Question: I am having an odd issue.
My MVC application seems to be working perfectly fine except for one view page.
The view page in question (Organization/Edit) gets a 'NullReferenceException' on every code item on the page. Whether it is or .
I have my model, view, and controller laid out here on another question that i think is related -- <URL>
As you can see below, my does have information inside of it. This screen capture was taken at the "" inside the controller.
'''
- Source = App_Web_zu4jlld0
- StackTrace = at ASP._Page_Views_Organization_Edit_vbhtml.Execute() in C:\Users\mtaylor\Projects\Check Im Here\mtaylor-branch\CheckImHere_v2\CheckImHereMVC\Views\Organization\Edit.vbhtml:line 16
at System.Web.WebPages.WebPageBase.ExecutePageHierarchy()
at System.Web.Mvc.WebViewPage.ExecutePageHierarchy()
at System.Web.WebPages.StartPage.RunPage()
at System.Web.WebPages.StartPage.ExecutePageHierarchy()
at System.Web.WebPages.WebPageBase.ExecutePageHierarchy(WebPageContext pageContext, TextWriter writer, WebPageRenderingBase startPage)
at System.Web.Mvc.RazorView.RenderView(ViewContext viewContext, TextWriter writer, Object instance)
at System.Web.Mvc.BuildManagerCompiledView.Render(ViewContext viewContext, TextWriter writer)
at System.Web.Mvc.ViewResultBase.ExecuteResult(ControllerContext context)
at System.Web.Mvc.ControllerActionInvoker.InvokeActionResult(ControllerContext controllerContext, ActionResult actionResult)
at System.Web.Mvc.ControllerActionInvoker.<>c__DisplayClass1a.<InvokeActionResultWithFilters>b__17()
at System.Web.Mvc.ControllerActionInvoker.InvokeActionResultFilter(IResultFilter filter, ResultExecutingContext preContext, Func'1 continuation)
'''

'''
@ModelType CheckImHereMVC.OrganizationEditViewModel
@Using Html.BeginForm("Edit", "Organization", FormMethod.Post)
@Html.AntiForgeryToken() 'get errors here
@Html.ValidationSummary(True) 'get errors here
@Html.TextBoxFor(Function(model) model.organizationSub.subName, New With {.class = "span12"}) 'and errors here
End Using
'''
One thing i notice is that if i comment out my 'textboxfor', my error will occur at the 'ValidationSummary()', if i comment out my 'ValidationSummary()', then my error will occur at 'AntiForgeryToken()'.
So it seems that the error just happens at the last possible code area.
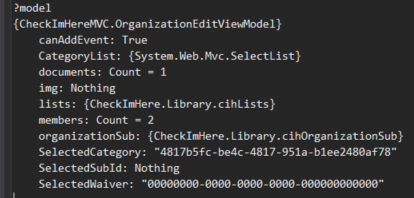
Answer: I found the answer to my problem <URL>
For anyone finding this:
Try commenting out the next code line AFTER the error.
'''
@ModelType CheckImHereMVC.OrganizationEditViewModel
@Using Html.BeginForm("Edit", "Organization", FormMethod.Post)
@Html.AntiForgeryToken()
@Html.ValidationSummary(True)
@Html.TextBoxFor(Function(model) model.organizationSub.subName, New With {.class = "span12"})
@Html.TextBoxFor(Function(model) model.organizationSub.subTitle, New With {.class = "span12"})
<img src="@Url.Content(Model.img.imgPath)" alt="IMAGES"/> 'commenting out this line fixed my issue
End Using
'''
In the case above, i would get errors on the 'model.organizationSub.subTitle'. If i commented that line out, i would get errors on the 'model.organizationSub.subName' line. I then found the link mentioned and commented out the line all of my TextBoxFors. That fixed my issue.
From link: "Some times compiler could not point on exact lines having specific kind of errors in razor view may be because it could not keep their line number in stack trace or somewhere. I have found this case with Null Reference Exception and when null is passed in Url.Content.
So it helps to check the next C# statement in razor view when you did not get any error on the line shown by stack trace."